Question: Installed the bllim/laravel4-datatables-package yesterday and having no end of problems. I wonder if anyone has experienced the same?
I added to require-dev in composer.json,
'''
"bllim/datatables": "dev-master",
'''
In git bash I ran the following, all successful:
'''
$ composer update
$ php artisan config:publish bllim/datatables
'''
It returned - Configuration published for package : bllim/datables
The fun bit came when I added the following to app/config/app.php
'''
'providers' => array(
...
'Bllim\Datatables\DatatablesServiceProvider',
),
'aliases' => array(
...
'Datatables' => 'Bllim\Datatables\Facade\Datatables',
),
'''
This subsequently breaks my site completely returning the error:
Symfony\Component\Debug\Exception\FatalErrorException
.../vendor/laravel/framework/src/Illuminate/Translation/Translator.php8

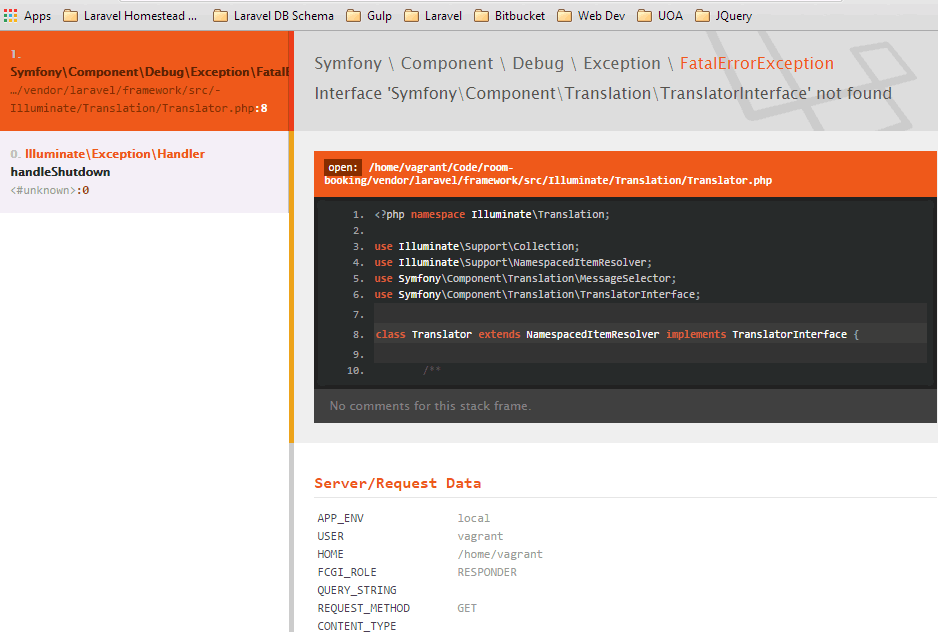
Answer: You should run the following command after adding a package:
'''
composer dump
'''
If that doesn't help, try changing the '"minimum-stability"' from '"dev"' to '"stable"' in your 'composer.json' file and run 'composer update' again.